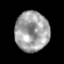
Tissue: prostate
Cell type: T cells
Senescence score: 0.2855
Nuclear area (px): 1321
Mean DAPI intensity: 161.601